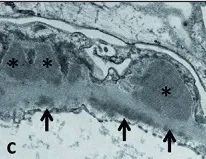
Kidney biopsy findings of membranous nephropathy and time course of disease. C: The electron micrograph shows a greatly distorted capillary wall, with numerous subepithelial electron-dense deposits (asterisks). Individual deposits are sometimes separated from each other by short basement membrane "spikes". The electron dense deposits are finely granular, but they do not show organized substructures. There is extensive effacement of the visceral epithelial cell foot processes. There are also several subendothelial deposits present (arrows).
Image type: pathology (immunostaining)